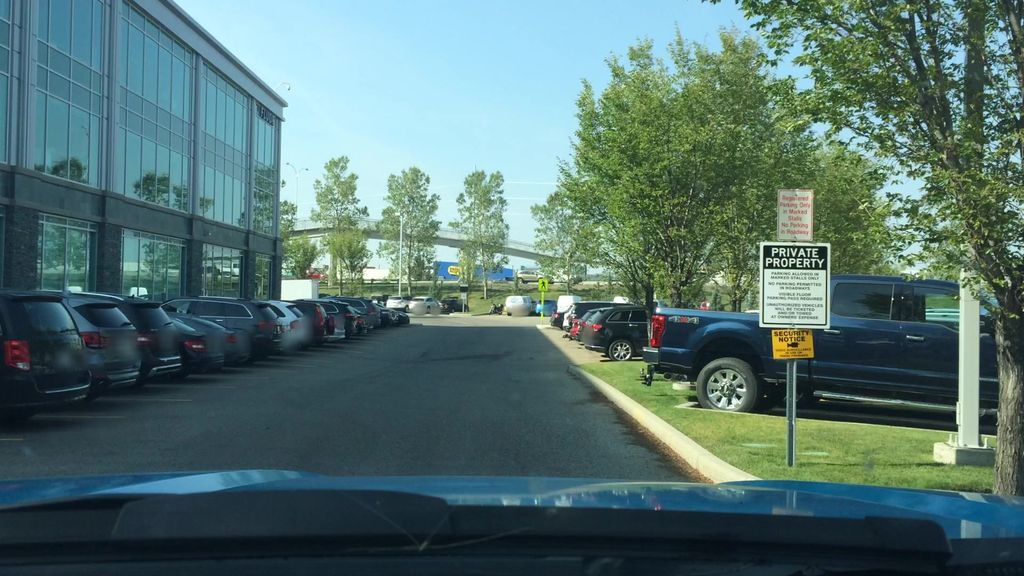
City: calgary